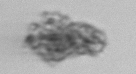
Label: detritus